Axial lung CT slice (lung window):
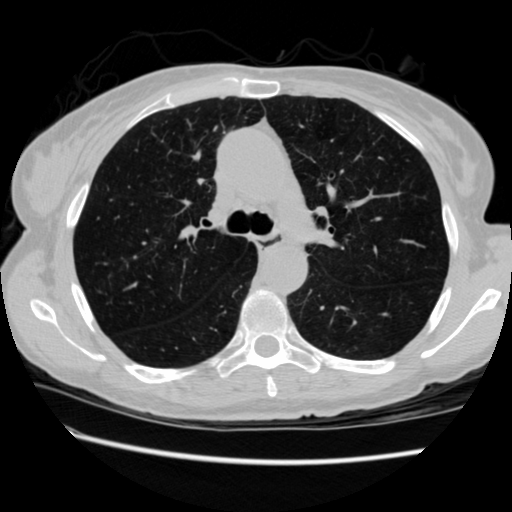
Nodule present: no